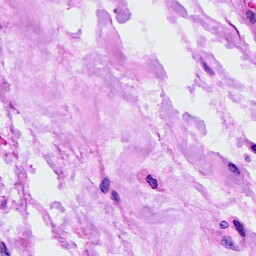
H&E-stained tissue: Ovarian